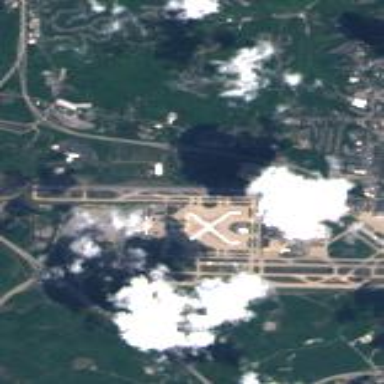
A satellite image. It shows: Aerodrome that serves as both military and public airport.